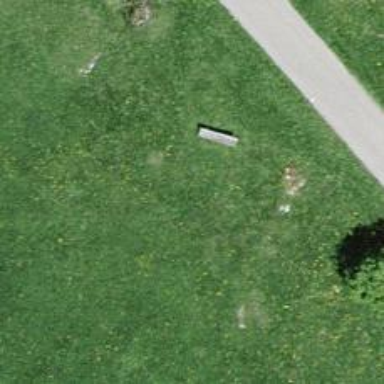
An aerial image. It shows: Bench.